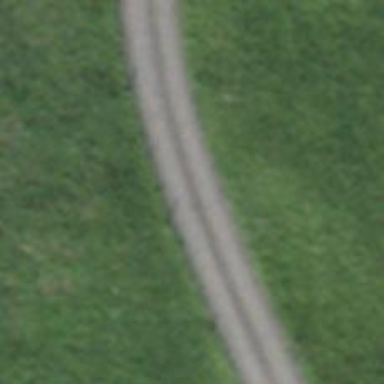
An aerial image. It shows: Service road with grade 1 tracktype.